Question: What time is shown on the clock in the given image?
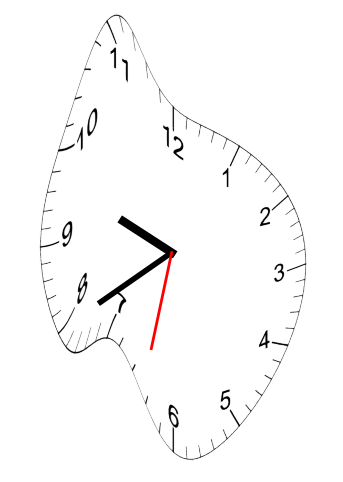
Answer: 09:39:32